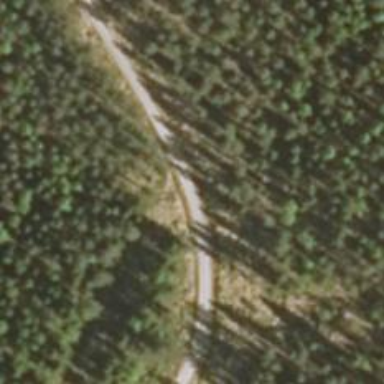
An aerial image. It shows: Unclassified road.